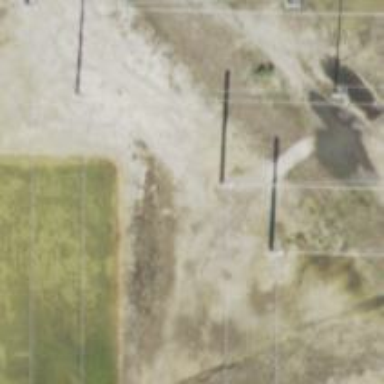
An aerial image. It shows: Power pole.